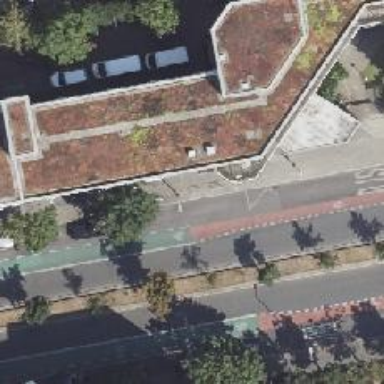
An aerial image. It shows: Bicycle parking located on the sidewalk.